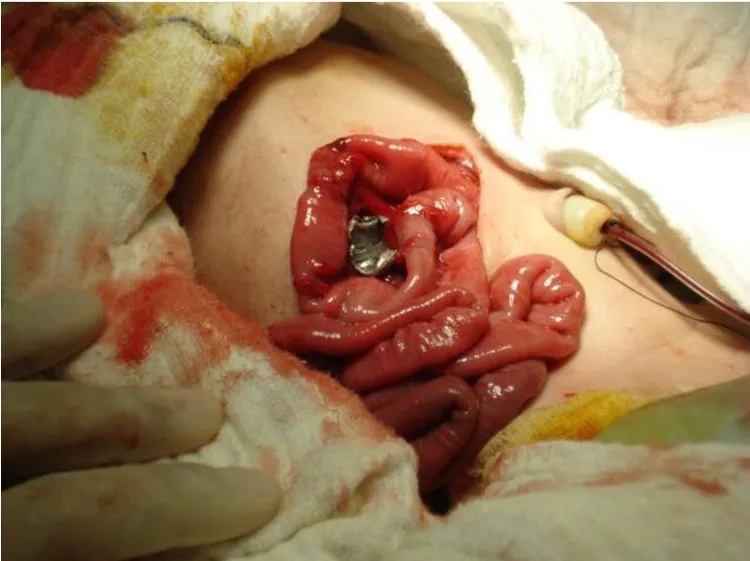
Bowel lesion found in the infant's abdomen : Bullet found near the root of the infant's mesentery between the intestinal loops.
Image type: medical_photograph (other_medical_photograph)